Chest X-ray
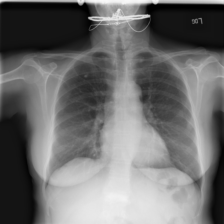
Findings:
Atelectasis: negative
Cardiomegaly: negative
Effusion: negative
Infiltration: negative
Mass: negative
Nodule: positive
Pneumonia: negative
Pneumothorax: negative
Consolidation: negative
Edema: negative
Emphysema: negative
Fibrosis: negative
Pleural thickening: negative
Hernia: negative